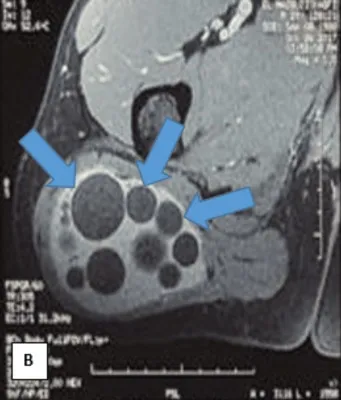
MRI of the pelvis reveals a cystic formation. . B: Axial T2-weighted imaging unveils the appearance of a multivesicular cyst infiltrating the right gluteus maximus muscle (three blue arrows).
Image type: radiology (mri)